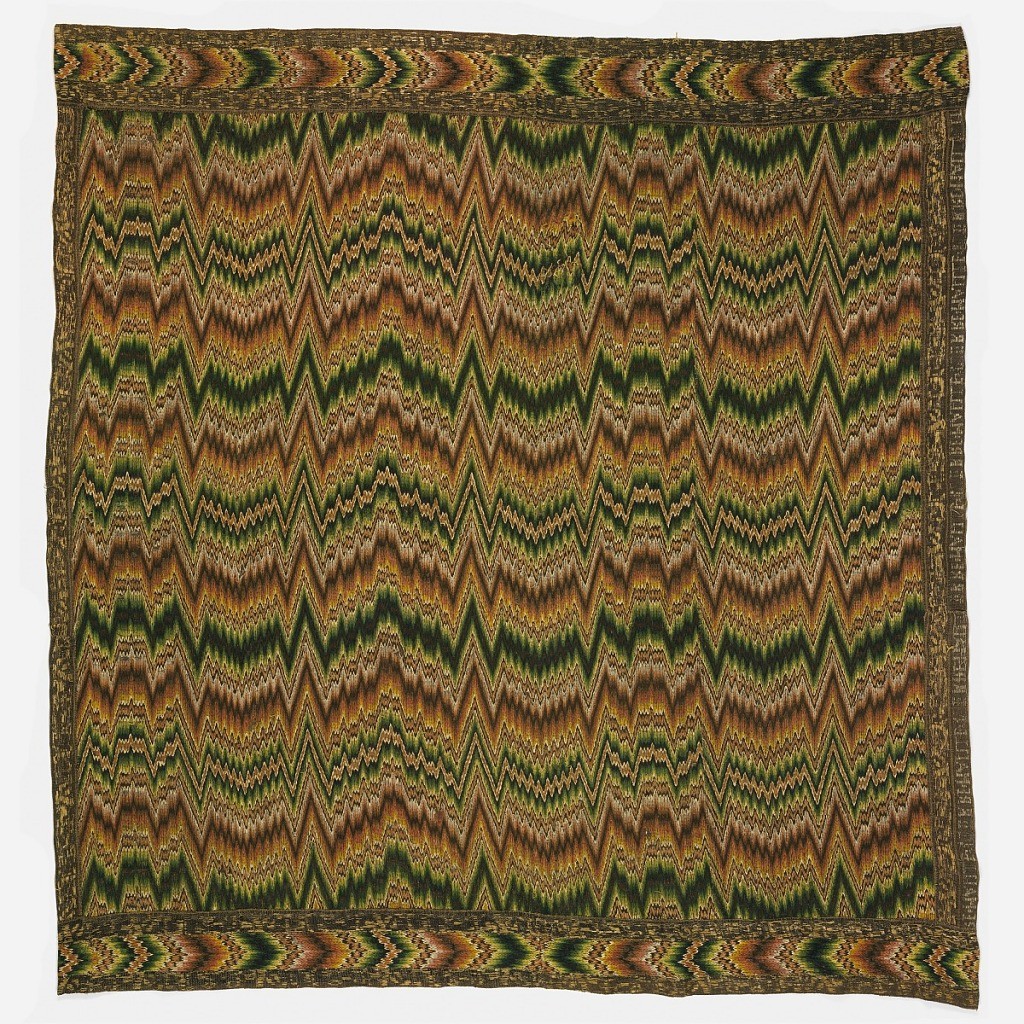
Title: Panel
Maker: Pierre Maille
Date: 1732–40
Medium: bast, wool, cotton, silk (foundation warp and weft are unrefined bast fiber) Technique: brocaded to imitate the effect of a type of counted embroidery called "flame stitch"
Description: Bergamo Panel woven to imitate the effect of counted embroidery of the type often called "flame stitch"  because of the zig-zag nature of the pattern and the use of color tone and value contrast. The borders are woven seperately. One border has the name of the producer repeatedly woven in, but woven in mirror image.